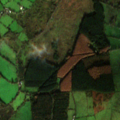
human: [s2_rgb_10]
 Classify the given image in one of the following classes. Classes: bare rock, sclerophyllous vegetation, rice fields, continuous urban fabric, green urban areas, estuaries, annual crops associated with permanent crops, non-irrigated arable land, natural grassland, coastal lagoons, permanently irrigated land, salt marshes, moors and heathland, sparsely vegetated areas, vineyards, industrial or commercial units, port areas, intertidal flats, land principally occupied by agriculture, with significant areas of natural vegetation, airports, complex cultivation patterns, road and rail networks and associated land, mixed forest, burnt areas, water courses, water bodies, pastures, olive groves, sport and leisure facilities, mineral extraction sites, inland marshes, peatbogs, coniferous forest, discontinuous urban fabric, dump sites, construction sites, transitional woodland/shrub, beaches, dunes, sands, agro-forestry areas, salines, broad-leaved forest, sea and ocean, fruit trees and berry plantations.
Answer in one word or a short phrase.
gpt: pastures, land principally occupied by agriculture, with significant areas of natural vegetation, coniferous forest, transitional woodland/shrub